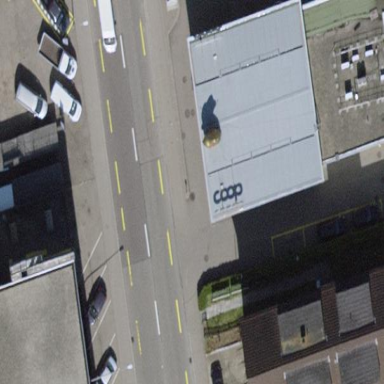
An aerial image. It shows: Fuel amenity located on the roof of building.